Question: In the picture below, I'm wanting the relationship(s) between 'Employee', 'Emp_Proj' and 'Project' to be like those between 'Employee', 'Emp_Skill' and 'Skill'.
As it is currently, from the 'Employee' table I can view (by clicking the little '+' that appears in the 'Employee' record) any instances of 'Emp_Skill' associated with that 'Employee' and the description of the corresponding 'Skill'.
But, when trying to do the same thing with 'Employee', 'Emp_Proj' and 'Project', when I click on the '+' in the 'Employee' record, a dialogue box appears asking me to choose which 'subdatasheet' to insert.
Choosing any of the possible options means I can only ever view that one.
Is this a common, easily fixed, issue born of my inexperience with databases, or can it not be done?
Any help is very much appreciated.
Thanks in advance,
AUS_Doug.

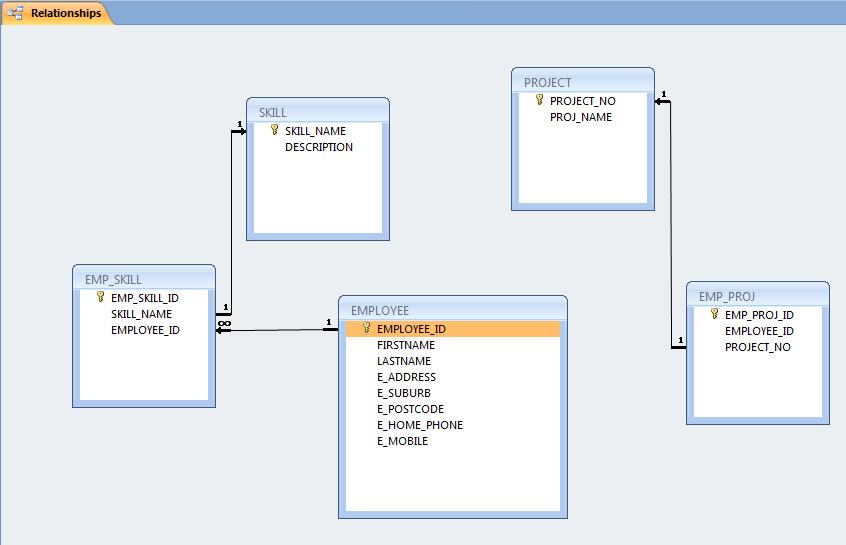
Answer: To show related data in table view was designed as a helper method to explore relationships. But is designed to show only one 'child' relation each time.
In my databases, I tend to disable the master/detail navegation, preciselly because Access ask the user what relation show. Instead of automatic relations in table views, I recomend you to use master/detail forms.